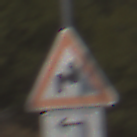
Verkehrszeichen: DoppelkurveRechts
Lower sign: RichtungsangabeDurchPfeile2
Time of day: MorningAfternoon
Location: Outdoor (Nature)
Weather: PartlyCloudy
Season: NotSpecified
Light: Natural